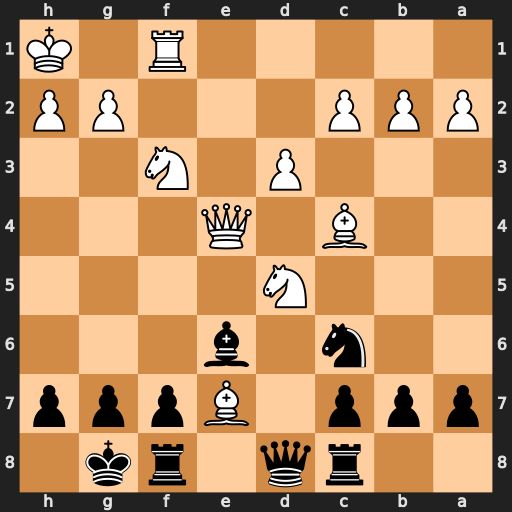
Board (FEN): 2rq1rk1/ppp1Bppp/2n1b3/3N4/2B1Q3/3P1N2/PPP3PP/5R1K
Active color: b
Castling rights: -
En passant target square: -
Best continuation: Nxe7 Nxe7+ Qxe7